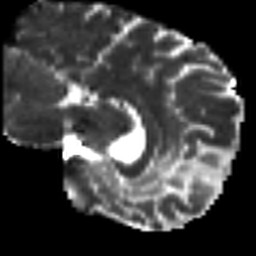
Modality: T2w
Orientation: sagittal
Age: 41
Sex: male
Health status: ill
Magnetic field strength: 3 T
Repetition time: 8.4 s
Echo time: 0.0926 s